Interaction volume radius: 5 \u00c5
Interaction volume height: 25 \u00c5
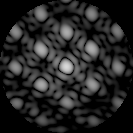
Disorder parameter: 0.216